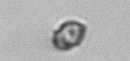
Label: Heterocapsa_rotundata